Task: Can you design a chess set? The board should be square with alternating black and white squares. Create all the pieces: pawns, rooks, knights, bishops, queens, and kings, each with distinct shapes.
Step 4481:
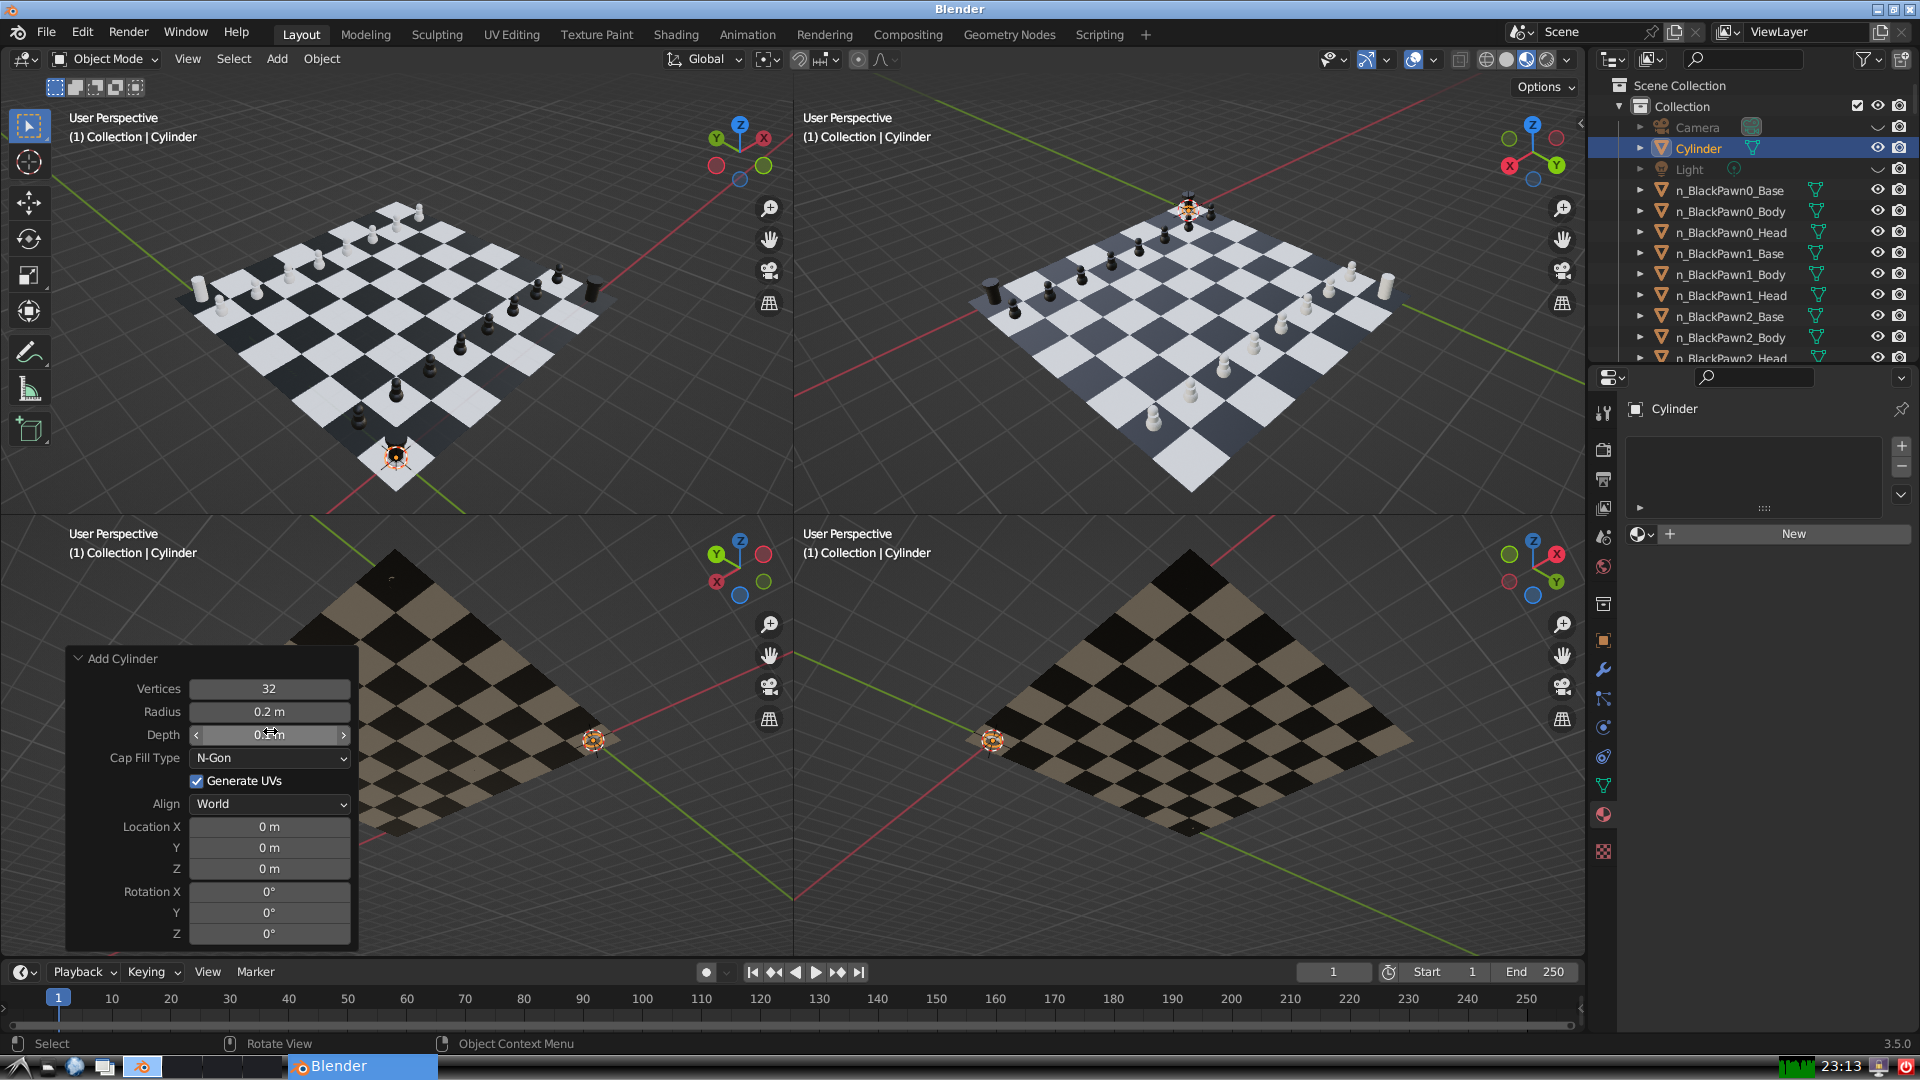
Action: {"mouse_move": [270, 824]}